Field crop: maize
Growth stage: 2
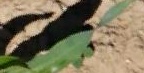
Species: maize